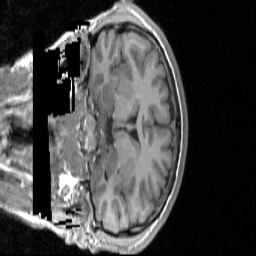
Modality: T1w
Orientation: coronal